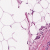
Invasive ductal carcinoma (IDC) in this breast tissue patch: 1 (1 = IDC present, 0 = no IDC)